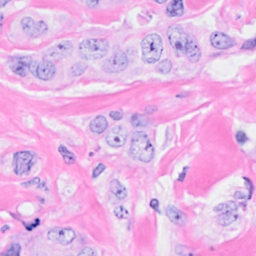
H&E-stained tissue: Breast